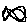
Label: fish